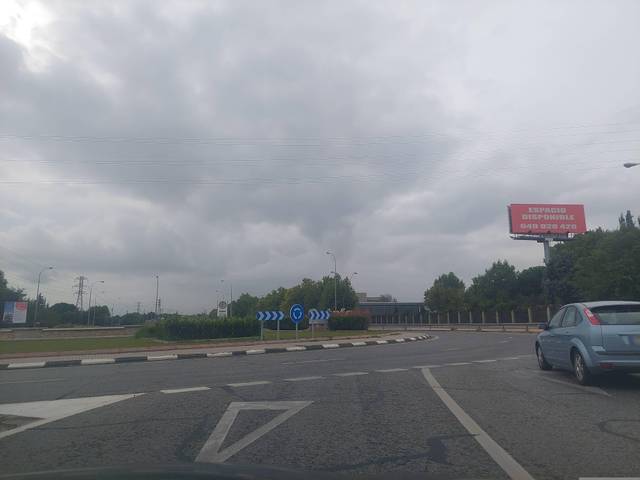
Region: Spain
Coordinates: 40.317, -3.745